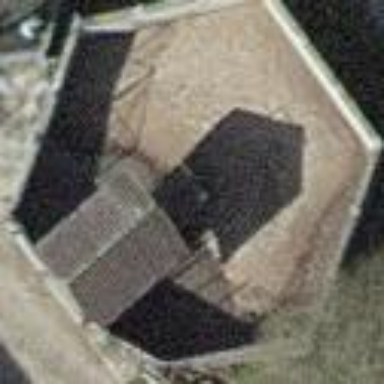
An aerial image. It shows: Silo.